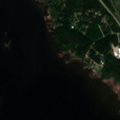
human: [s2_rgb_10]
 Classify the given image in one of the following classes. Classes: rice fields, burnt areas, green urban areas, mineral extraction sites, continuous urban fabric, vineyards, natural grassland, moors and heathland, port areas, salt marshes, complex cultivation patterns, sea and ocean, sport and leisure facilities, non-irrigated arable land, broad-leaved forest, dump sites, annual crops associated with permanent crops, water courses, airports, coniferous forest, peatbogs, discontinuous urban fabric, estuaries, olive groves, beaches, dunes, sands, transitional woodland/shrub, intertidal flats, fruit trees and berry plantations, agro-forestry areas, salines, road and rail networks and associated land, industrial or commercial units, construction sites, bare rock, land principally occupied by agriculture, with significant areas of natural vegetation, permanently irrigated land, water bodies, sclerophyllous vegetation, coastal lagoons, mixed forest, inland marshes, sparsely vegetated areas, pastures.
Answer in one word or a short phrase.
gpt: non-irrigated arable land, mixed forest, water bodies